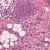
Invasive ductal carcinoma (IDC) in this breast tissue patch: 1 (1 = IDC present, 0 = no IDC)